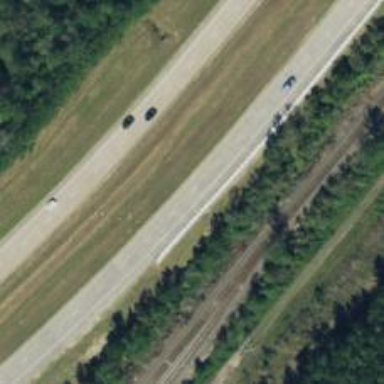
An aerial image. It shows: This image shows trunk highway that functions as expressway.